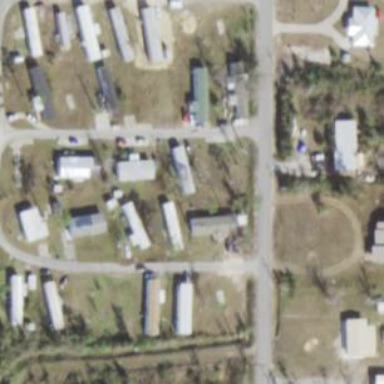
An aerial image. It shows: Residential area designated as trailer park.